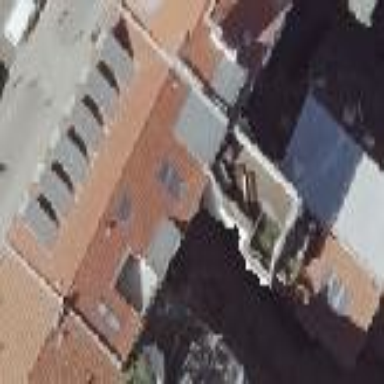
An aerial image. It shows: Grey apartment building with gambrel roof made of red roof tiles.